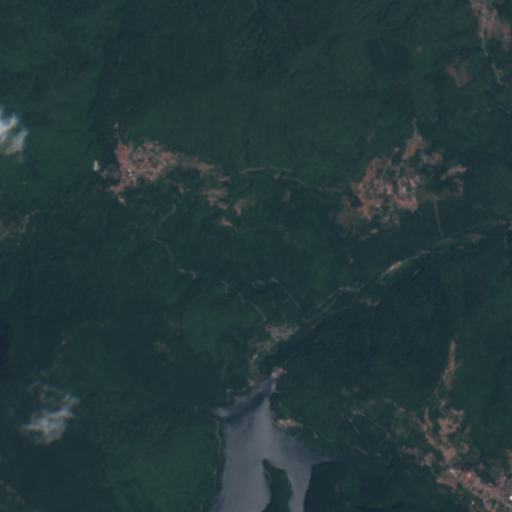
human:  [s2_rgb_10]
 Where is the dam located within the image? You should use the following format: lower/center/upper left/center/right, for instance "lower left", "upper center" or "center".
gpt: The dam is located in the lower center of the image.
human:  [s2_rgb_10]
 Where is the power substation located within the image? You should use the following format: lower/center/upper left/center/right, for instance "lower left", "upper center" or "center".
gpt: The power substation is located in the center left of the image.
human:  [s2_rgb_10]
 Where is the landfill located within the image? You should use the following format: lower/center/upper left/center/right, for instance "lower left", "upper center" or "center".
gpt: There is no landfill in the image.